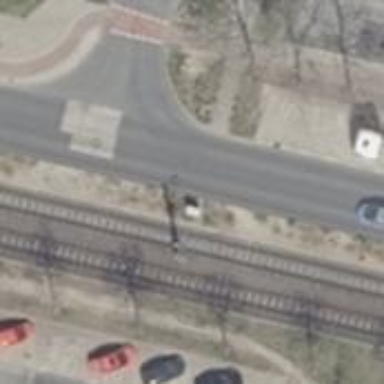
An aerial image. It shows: Tramway with electrified contact lines.